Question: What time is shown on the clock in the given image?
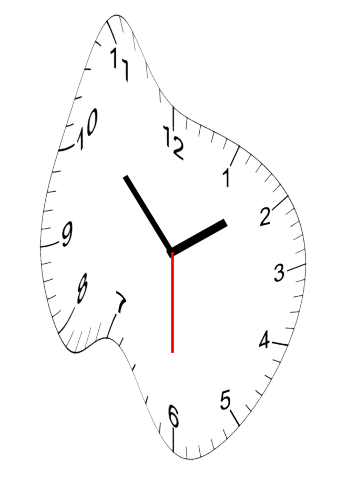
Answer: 01:52:30